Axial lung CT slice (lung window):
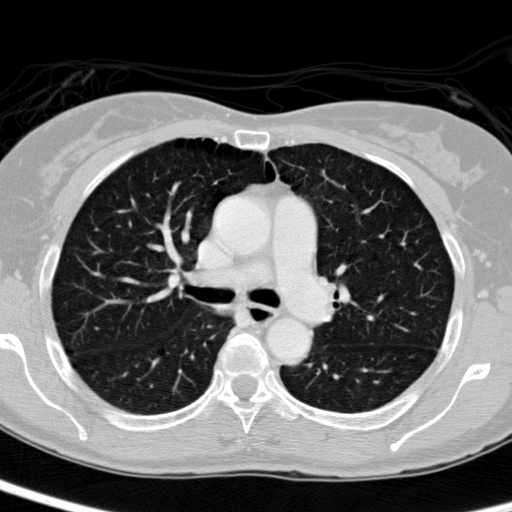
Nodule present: no